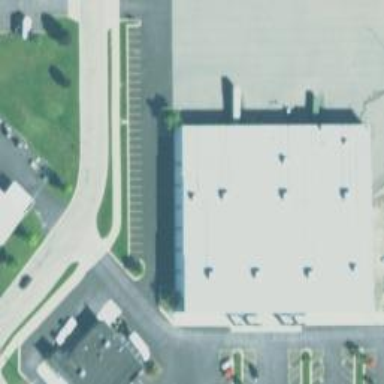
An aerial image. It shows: Retail building.